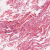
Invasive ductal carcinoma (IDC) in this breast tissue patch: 0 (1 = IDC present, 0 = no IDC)